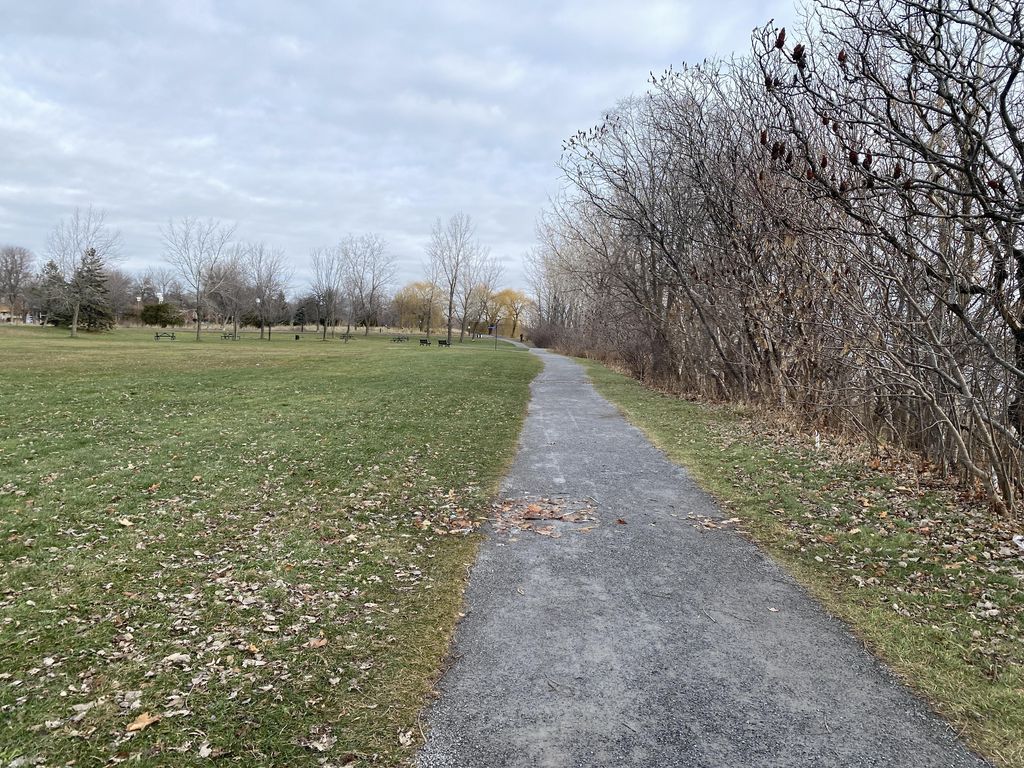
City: montreal